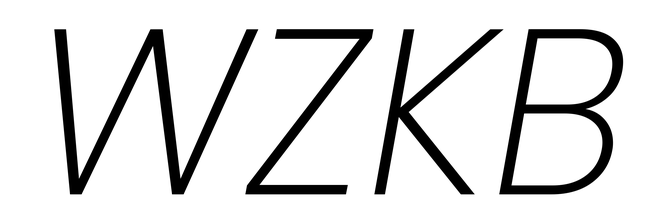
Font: Poppins-ExtraLightItalic